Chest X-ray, AP view. Patient: 13 years old, sex F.
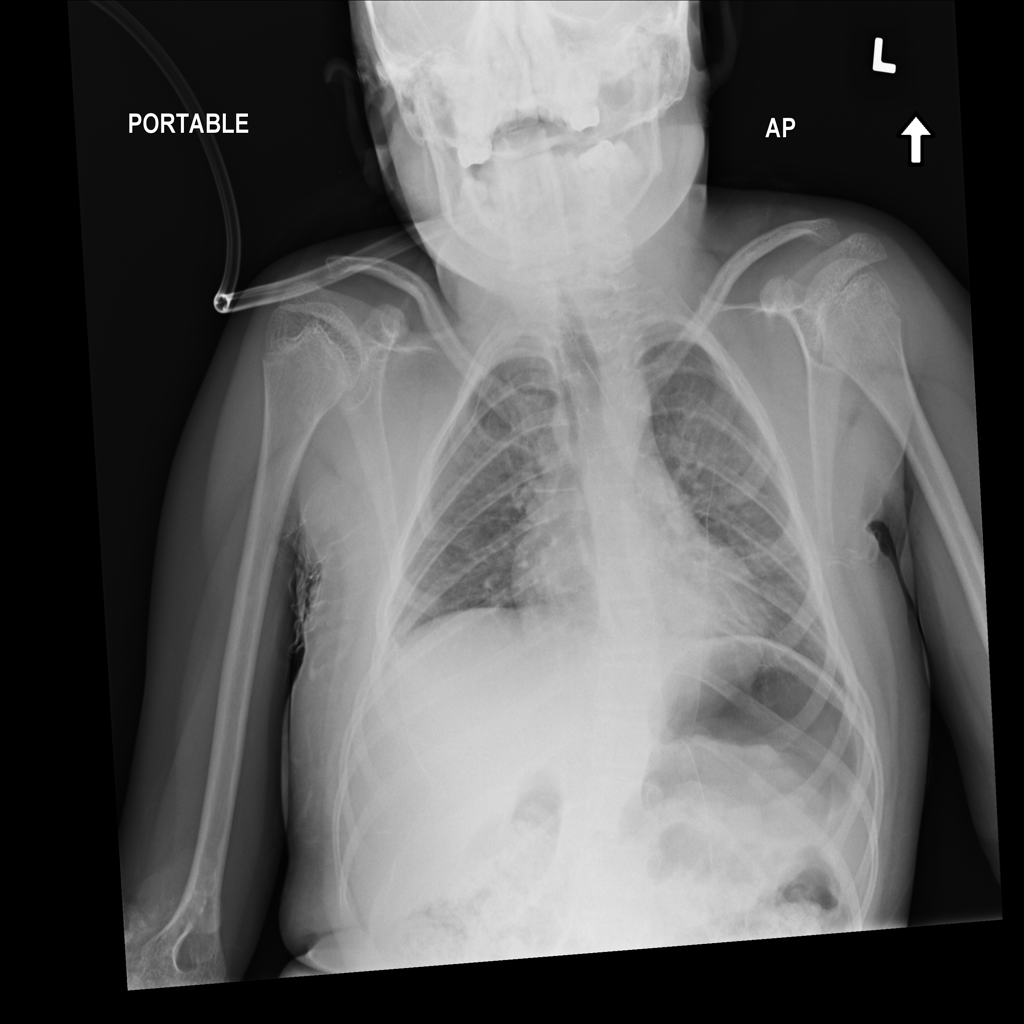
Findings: No Finding